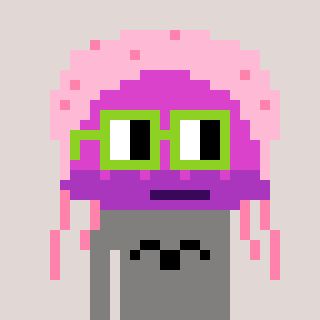
a pixel art character with square light green glasses, a jellyfish-shaped head and a bluegrey-colored body on a warm background